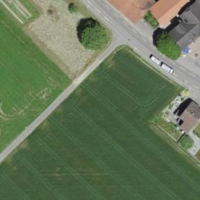
EUNIS habitat code: 55
Species observed at this site:
Cyperus esculentus